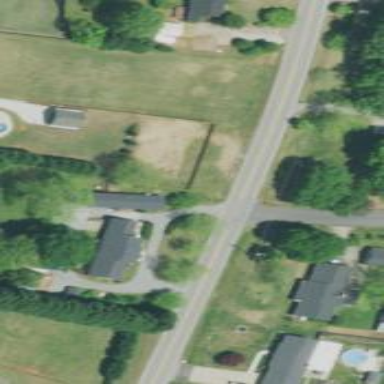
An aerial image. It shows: Residential road.